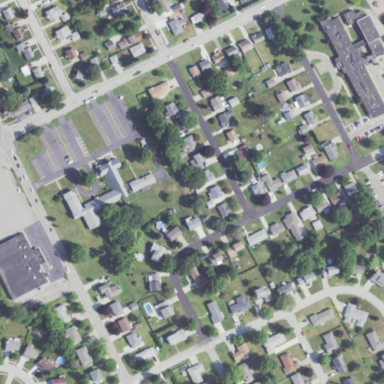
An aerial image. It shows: Neighborhood.